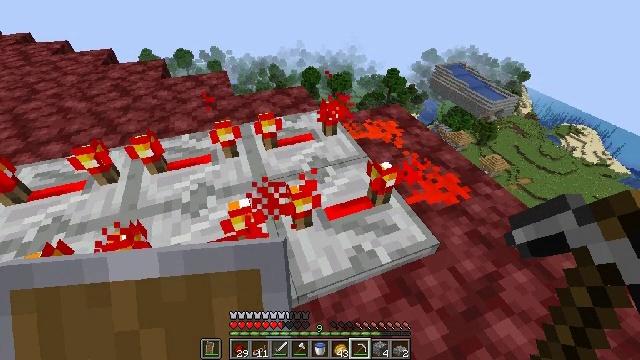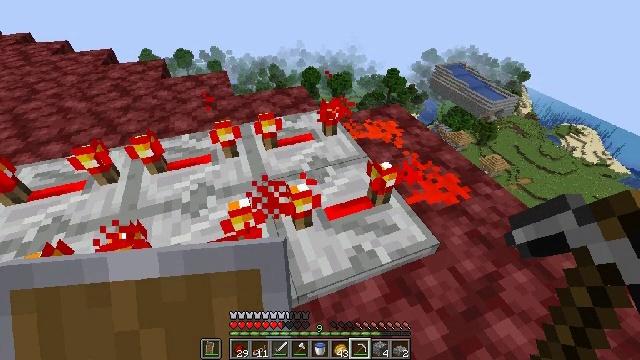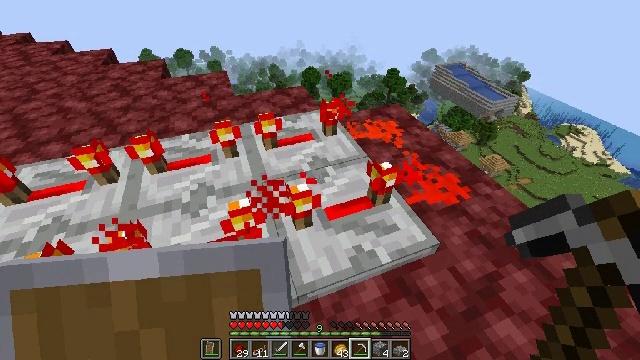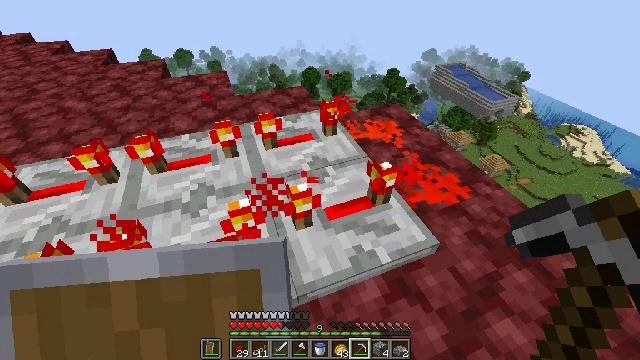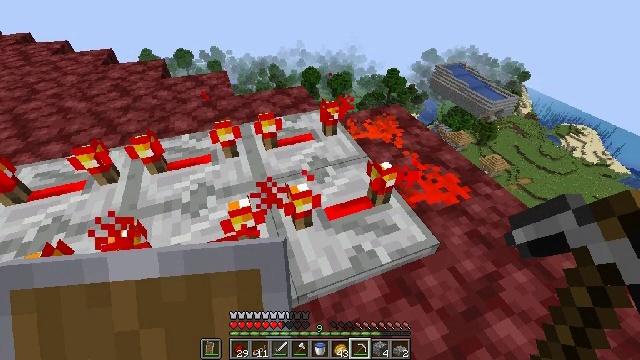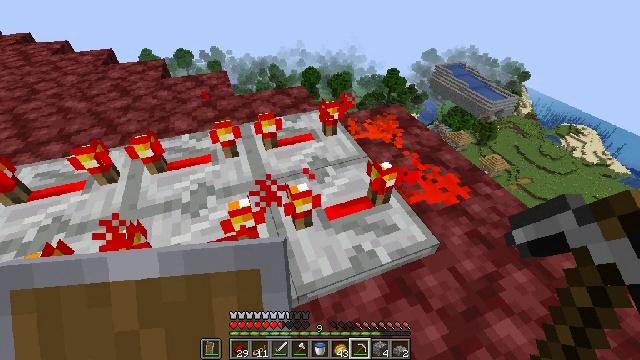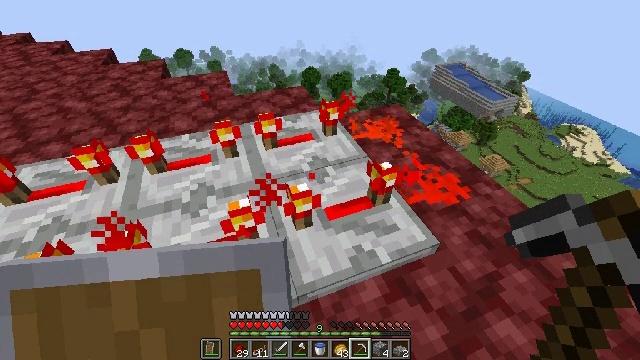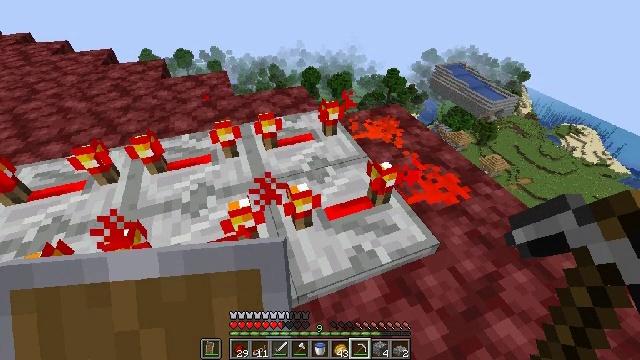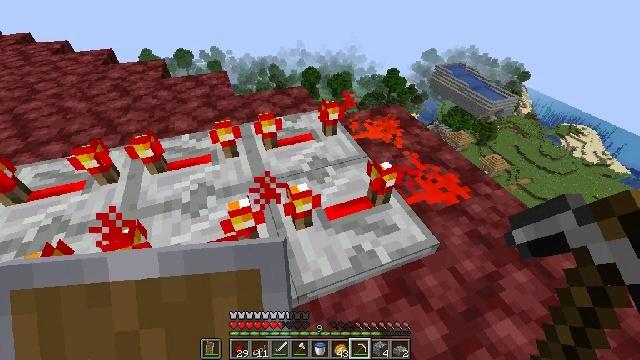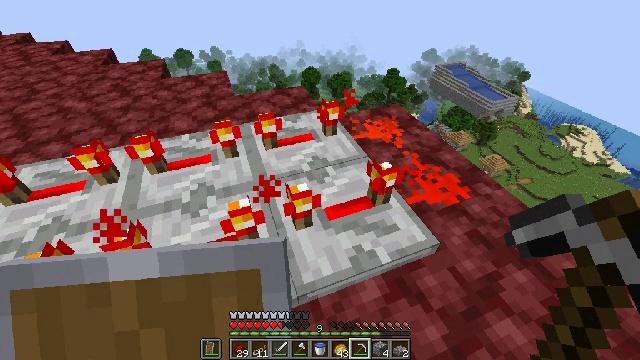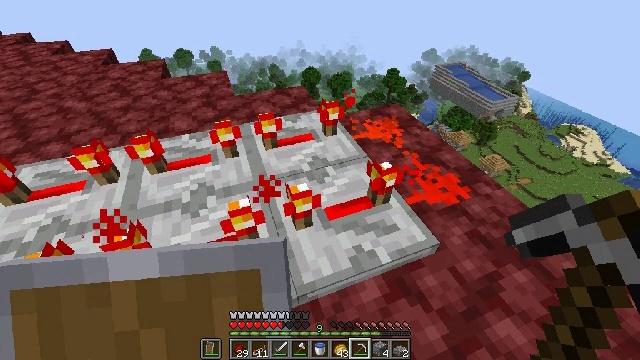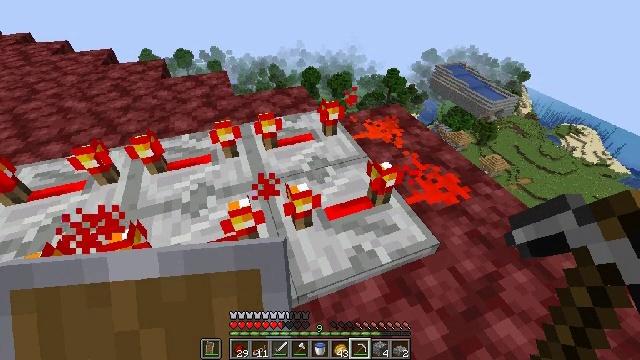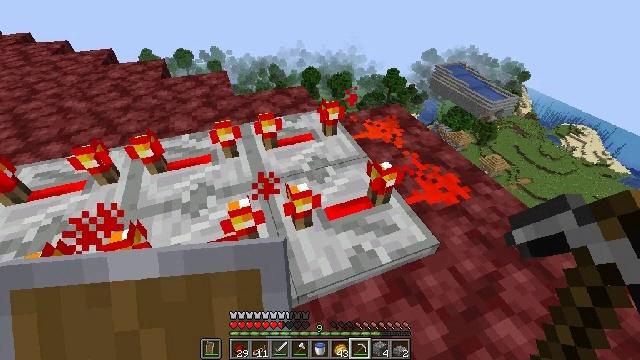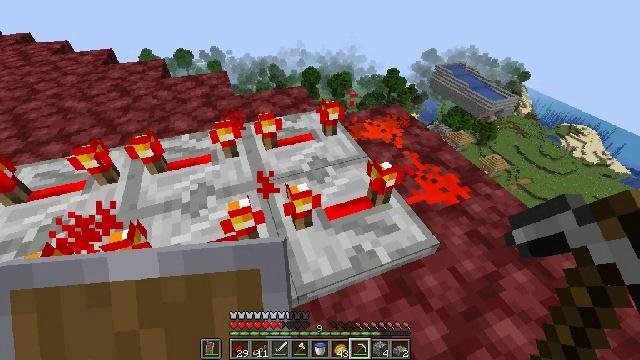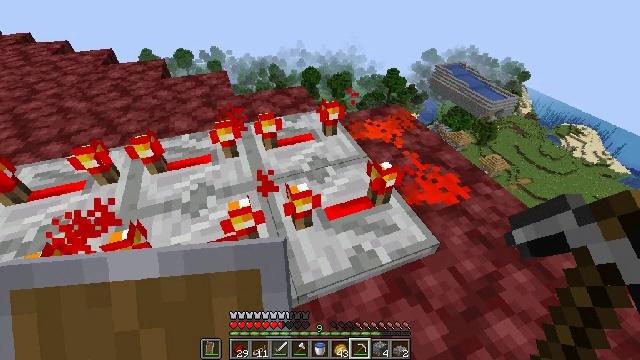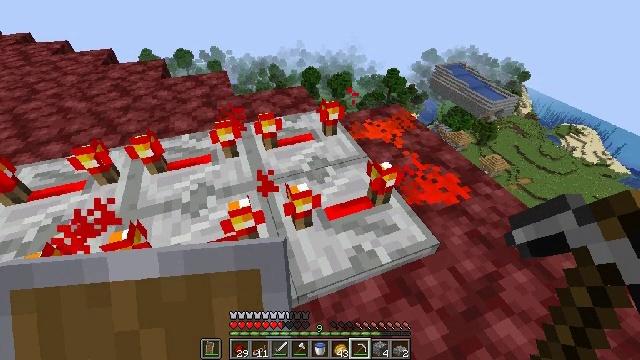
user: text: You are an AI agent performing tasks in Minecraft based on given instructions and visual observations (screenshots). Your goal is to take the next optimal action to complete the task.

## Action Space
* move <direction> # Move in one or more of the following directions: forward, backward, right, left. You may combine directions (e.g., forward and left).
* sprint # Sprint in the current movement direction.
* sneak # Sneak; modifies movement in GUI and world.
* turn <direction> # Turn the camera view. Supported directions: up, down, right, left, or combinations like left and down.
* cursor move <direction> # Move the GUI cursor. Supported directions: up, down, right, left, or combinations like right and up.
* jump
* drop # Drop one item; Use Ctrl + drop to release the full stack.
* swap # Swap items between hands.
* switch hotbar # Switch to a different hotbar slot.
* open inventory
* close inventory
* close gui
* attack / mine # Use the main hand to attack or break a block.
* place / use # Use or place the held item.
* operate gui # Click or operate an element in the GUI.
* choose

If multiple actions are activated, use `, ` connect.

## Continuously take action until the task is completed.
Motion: motion action
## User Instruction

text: Collect redstone wire by mining it.
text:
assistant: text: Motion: no_op
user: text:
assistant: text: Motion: no_op
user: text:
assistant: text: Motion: no_op
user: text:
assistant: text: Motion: no_op
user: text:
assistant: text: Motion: no_op
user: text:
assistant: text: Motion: no_op
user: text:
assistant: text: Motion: no_op
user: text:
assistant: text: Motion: no_op
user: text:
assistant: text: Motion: no_op
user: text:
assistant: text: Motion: no_op
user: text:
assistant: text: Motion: no_op
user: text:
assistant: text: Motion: no_op
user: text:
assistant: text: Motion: no_op
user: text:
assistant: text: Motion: no_op
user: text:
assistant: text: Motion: no_op
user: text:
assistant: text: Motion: no_op
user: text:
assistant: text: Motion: no_op
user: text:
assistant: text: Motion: no_op
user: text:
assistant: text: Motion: no_op
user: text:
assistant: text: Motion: no_op
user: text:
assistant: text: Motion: no_op
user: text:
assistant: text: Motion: no_op
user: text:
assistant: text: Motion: no_op
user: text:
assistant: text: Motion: no_op
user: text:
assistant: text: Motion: no_op
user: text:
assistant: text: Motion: no_op
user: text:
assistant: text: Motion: no_op
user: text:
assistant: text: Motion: no_op
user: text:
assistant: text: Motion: no_op
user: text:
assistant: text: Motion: no_op